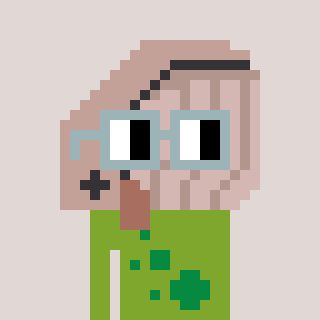
a pixel art character with square dark gray glasses, a whale-shaped head and a slimegreen-colored body on a warm background